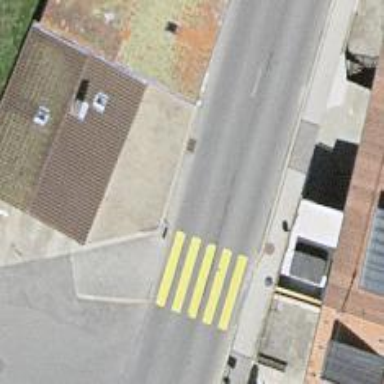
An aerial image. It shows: Marked crossing on the road.